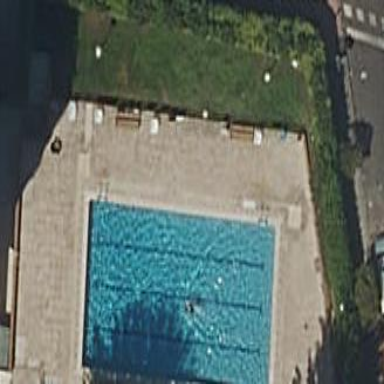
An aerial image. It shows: Swimming pool located in leisure land.